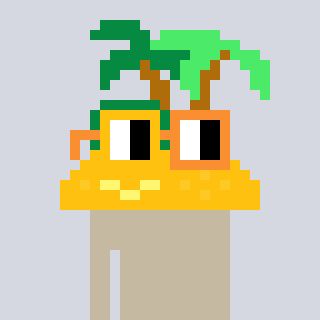
a pixel art character with square yellow and orange glasses, a island-shaped head and a cold-colored body on a cool background